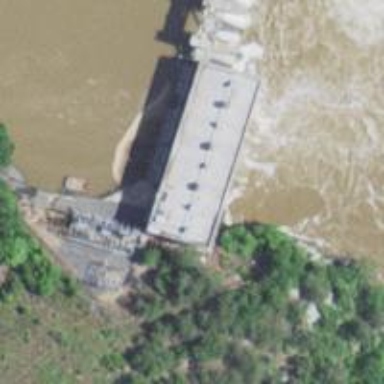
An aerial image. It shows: Hydro power generator utilizing water storage as its method.